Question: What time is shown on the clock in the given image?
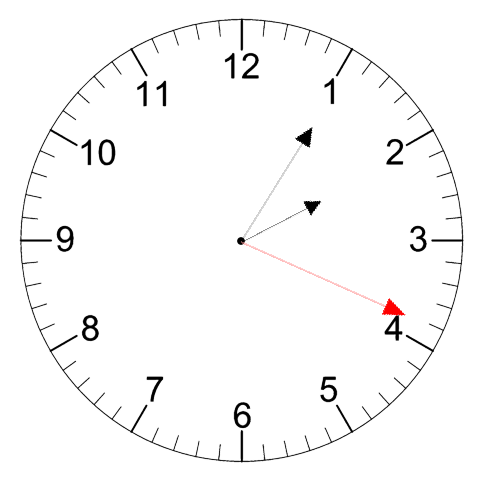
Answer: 02:05:19